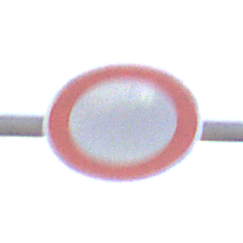
Verkehrszeichen: VerbotFahrzeugeAllerArt
Umgebung: Outdoor, Nature
Tageszeit: SunriseSunset
Wetter: PartlyCloudy
Licht: Natural
Jahreszeit: NotSpecified
Kontrast: HighContrast